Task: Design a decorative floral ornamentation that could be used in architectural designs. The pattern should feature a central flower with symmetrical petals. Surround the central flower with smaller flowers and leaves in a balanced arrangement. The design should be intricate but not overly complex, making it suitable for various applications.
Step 790:
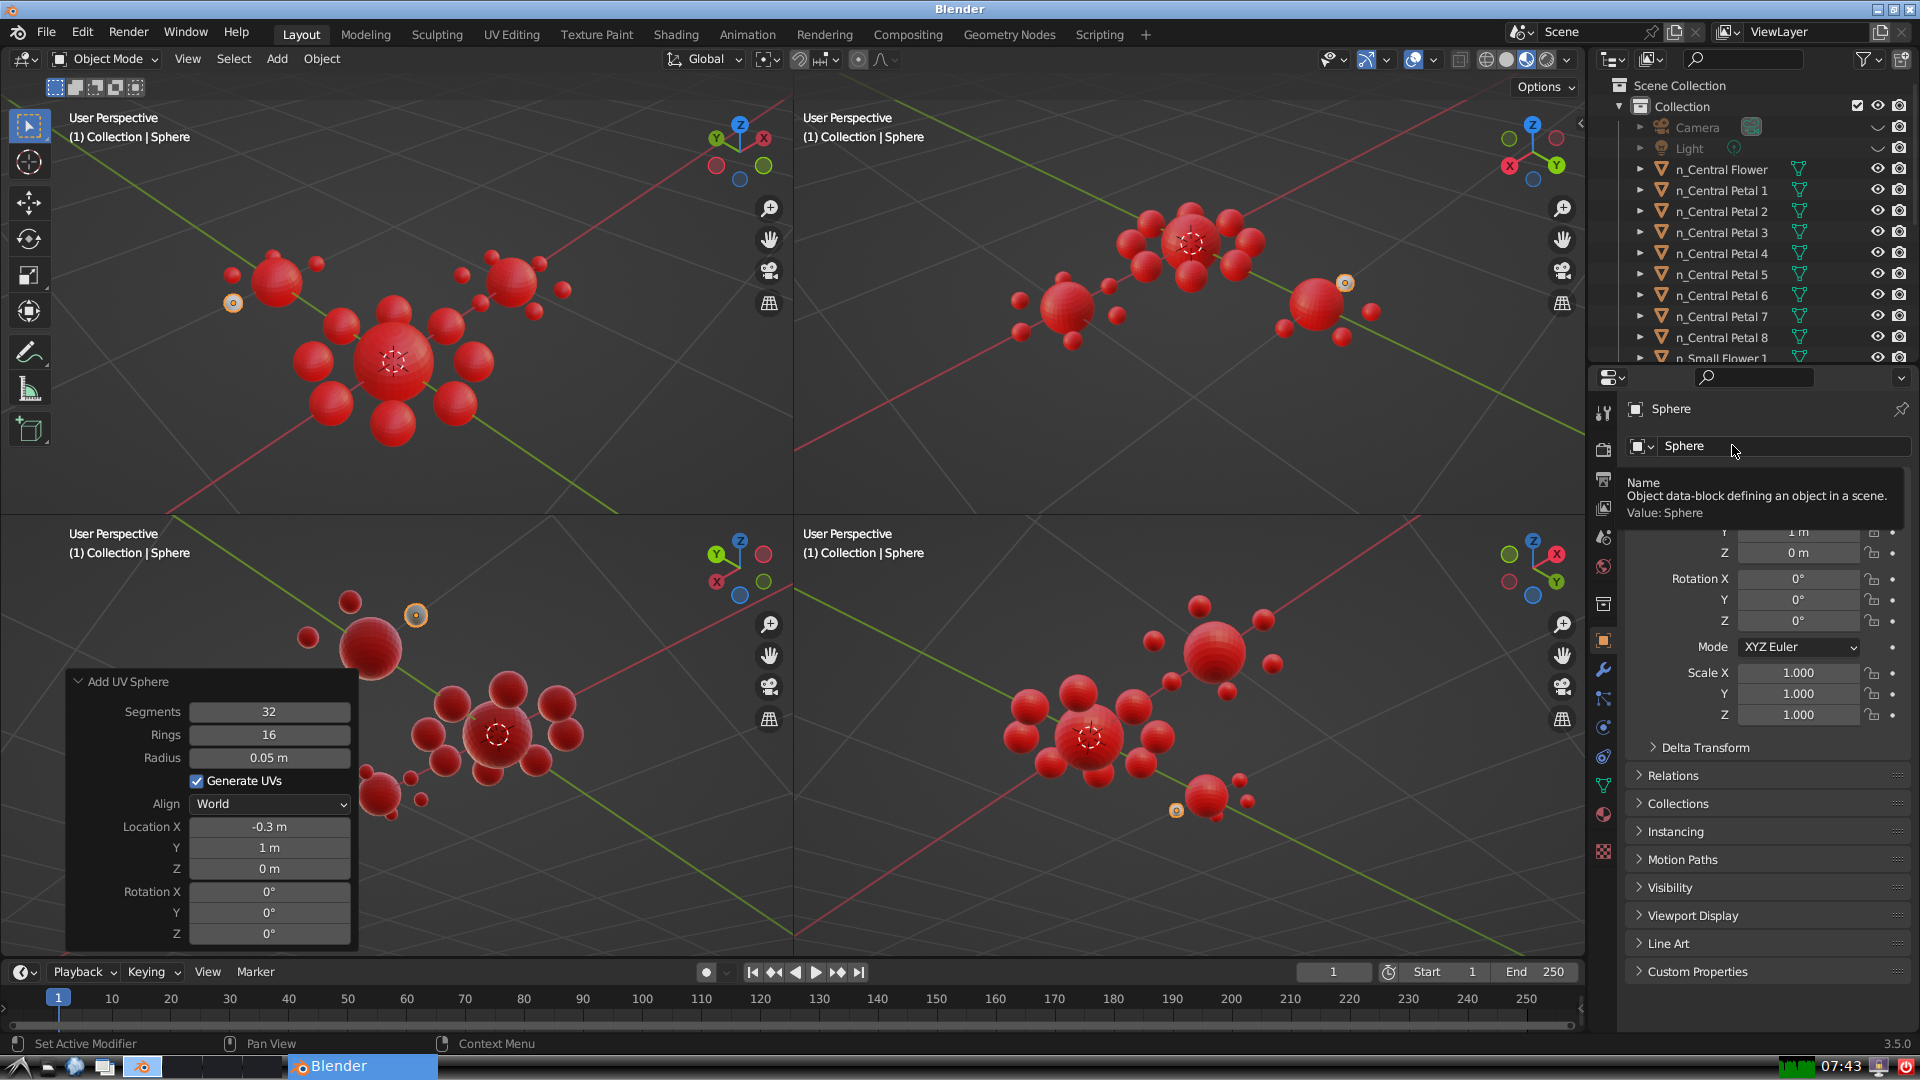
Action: click: no